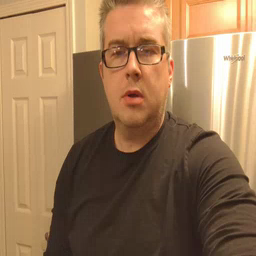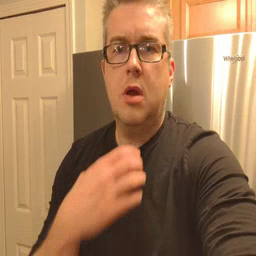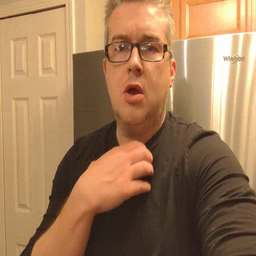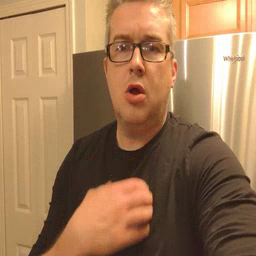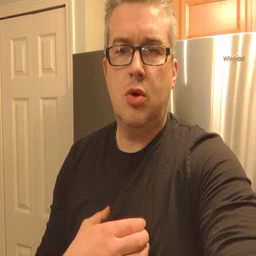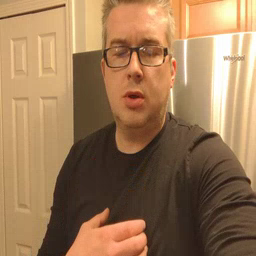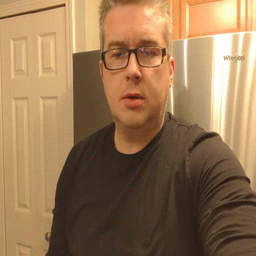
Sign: hungry